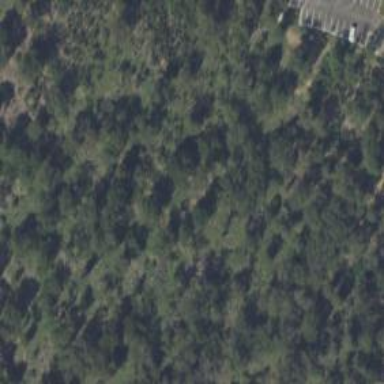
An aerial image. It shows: Semi-evergreen woodland.